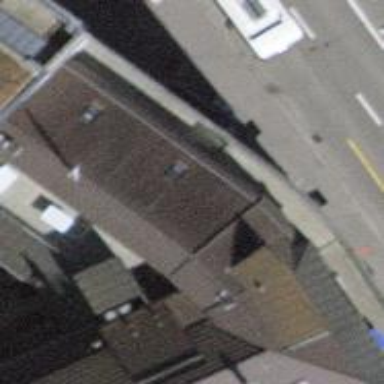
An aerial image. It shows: Cafe.